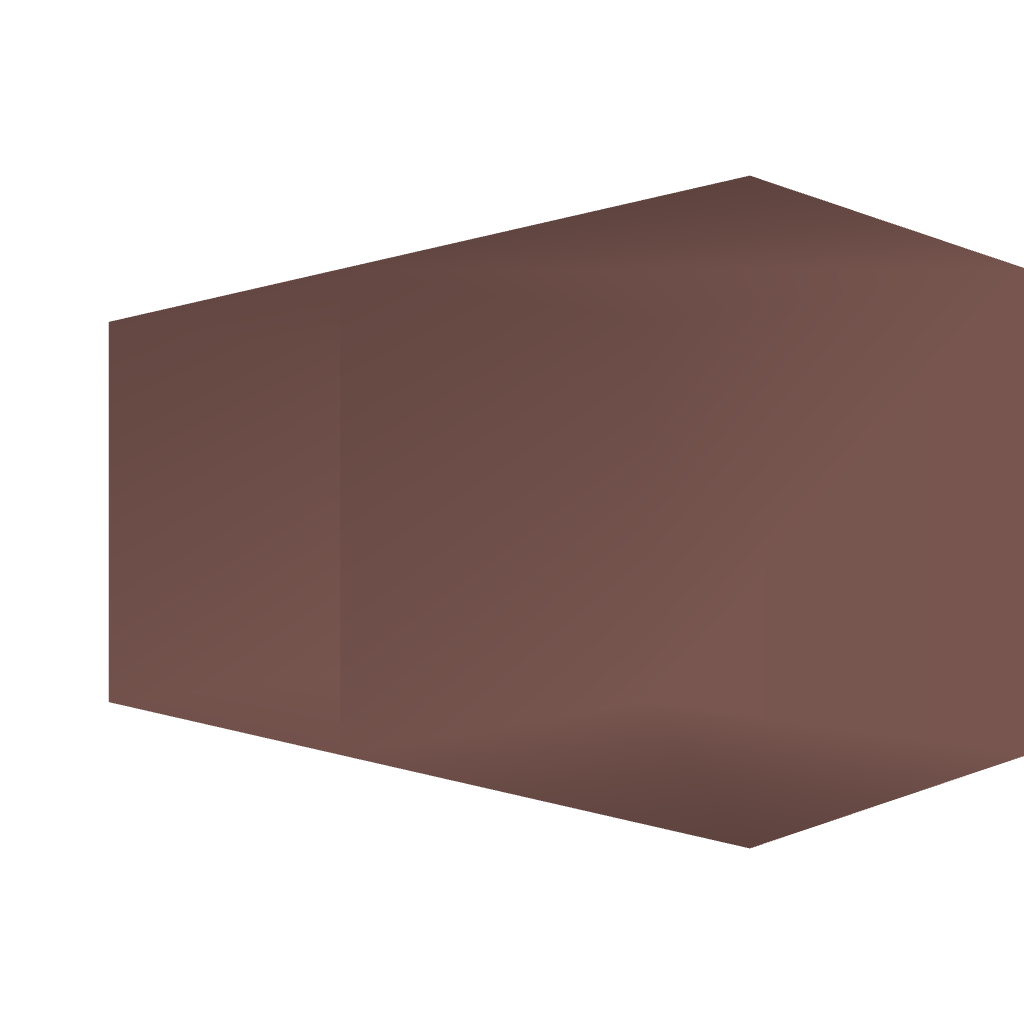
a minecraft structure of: modern teleport bad low quality